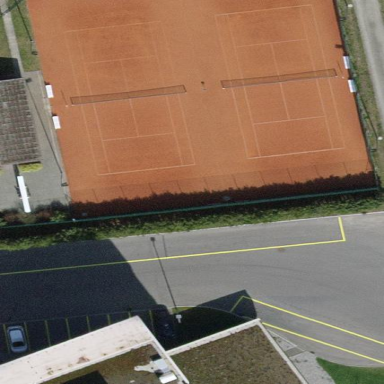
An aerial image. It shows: Clay tennis court on the leisure land pitch.